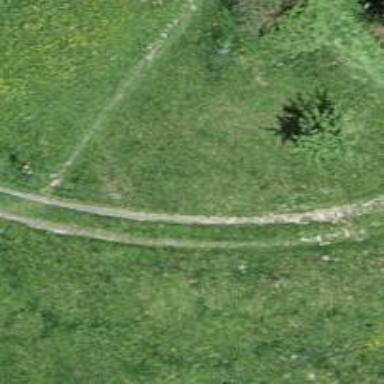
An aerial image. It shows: Gravel track with track type of grade3.